Question: I'm using Intel C++ Compiler from within Visual Studio 2008. I was experimenting with the Intel quadruple precision type ('_Quad'). Everything seems to be working fine, except for the debugging. Visual Studio visualiser is unable to peek into '_Quad' values.
What's worse, the visualiser is unable to provide the type information about the '_Quad' value, giving enigmatic three question marks: '???' (as on the attached screenshot)

The value is '0' while it should be something else.
Would appreciate some hints on how to attack this puzzle. To work with 'autoexp.dat' I need the VS to pickup the type, don't I?
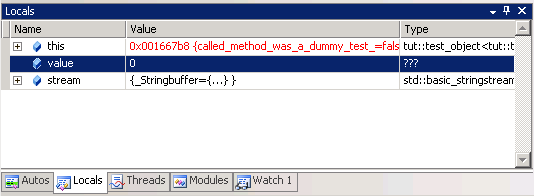
Answer: _Quad is a keyword for Intel C++ compiler, which means it's type info is proprietary and not understandable by Microsoft tools. To display it in VisualStudio Debugger/IDE, you'll need VisualStudio extensions that can interpret this type for the debugger/IDE. You might want just contact Intel and see if they have any extensions for you to use in VisualStudio.